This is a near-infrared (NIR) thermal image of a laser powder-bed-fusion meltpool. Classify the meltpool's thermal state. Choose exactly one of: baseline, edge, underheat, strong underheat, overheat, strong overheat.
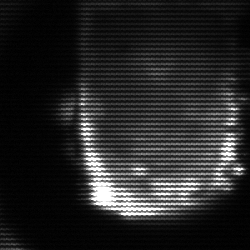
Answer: baseline